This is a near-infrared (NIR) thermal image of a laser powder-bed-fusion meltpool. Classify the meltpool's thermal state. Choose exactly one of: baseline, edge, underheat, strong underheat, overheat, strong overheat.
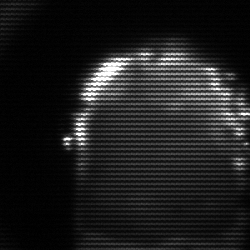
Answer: baseline